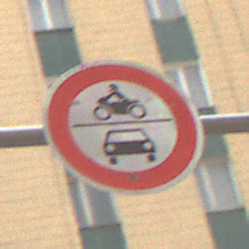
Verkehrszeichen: VerbotKraftfahrzeuge
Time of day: MorningAfternoon
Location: Outdoor (Urban)
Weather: Overcast
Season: NotSpecified
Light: Natural